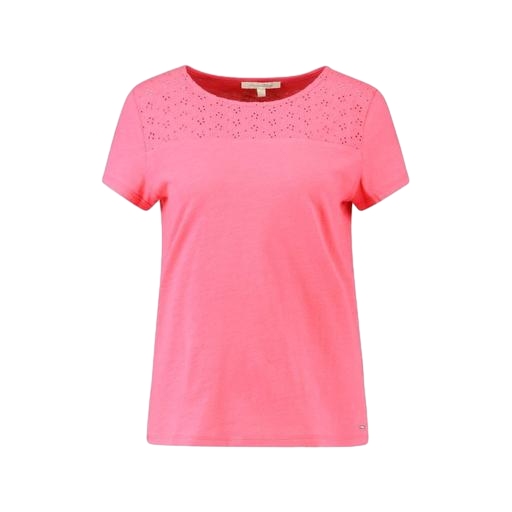
lace-yoke t-shirt, pink t-shirt, short-sleeve top only macy, white background